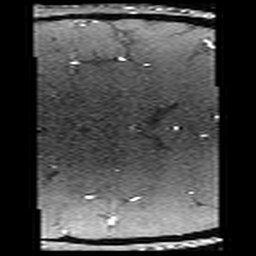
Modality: angio
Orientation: coronal
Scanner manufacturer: philips
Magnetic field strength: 7 T
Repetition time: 0.024 s
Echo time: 0.00384 s